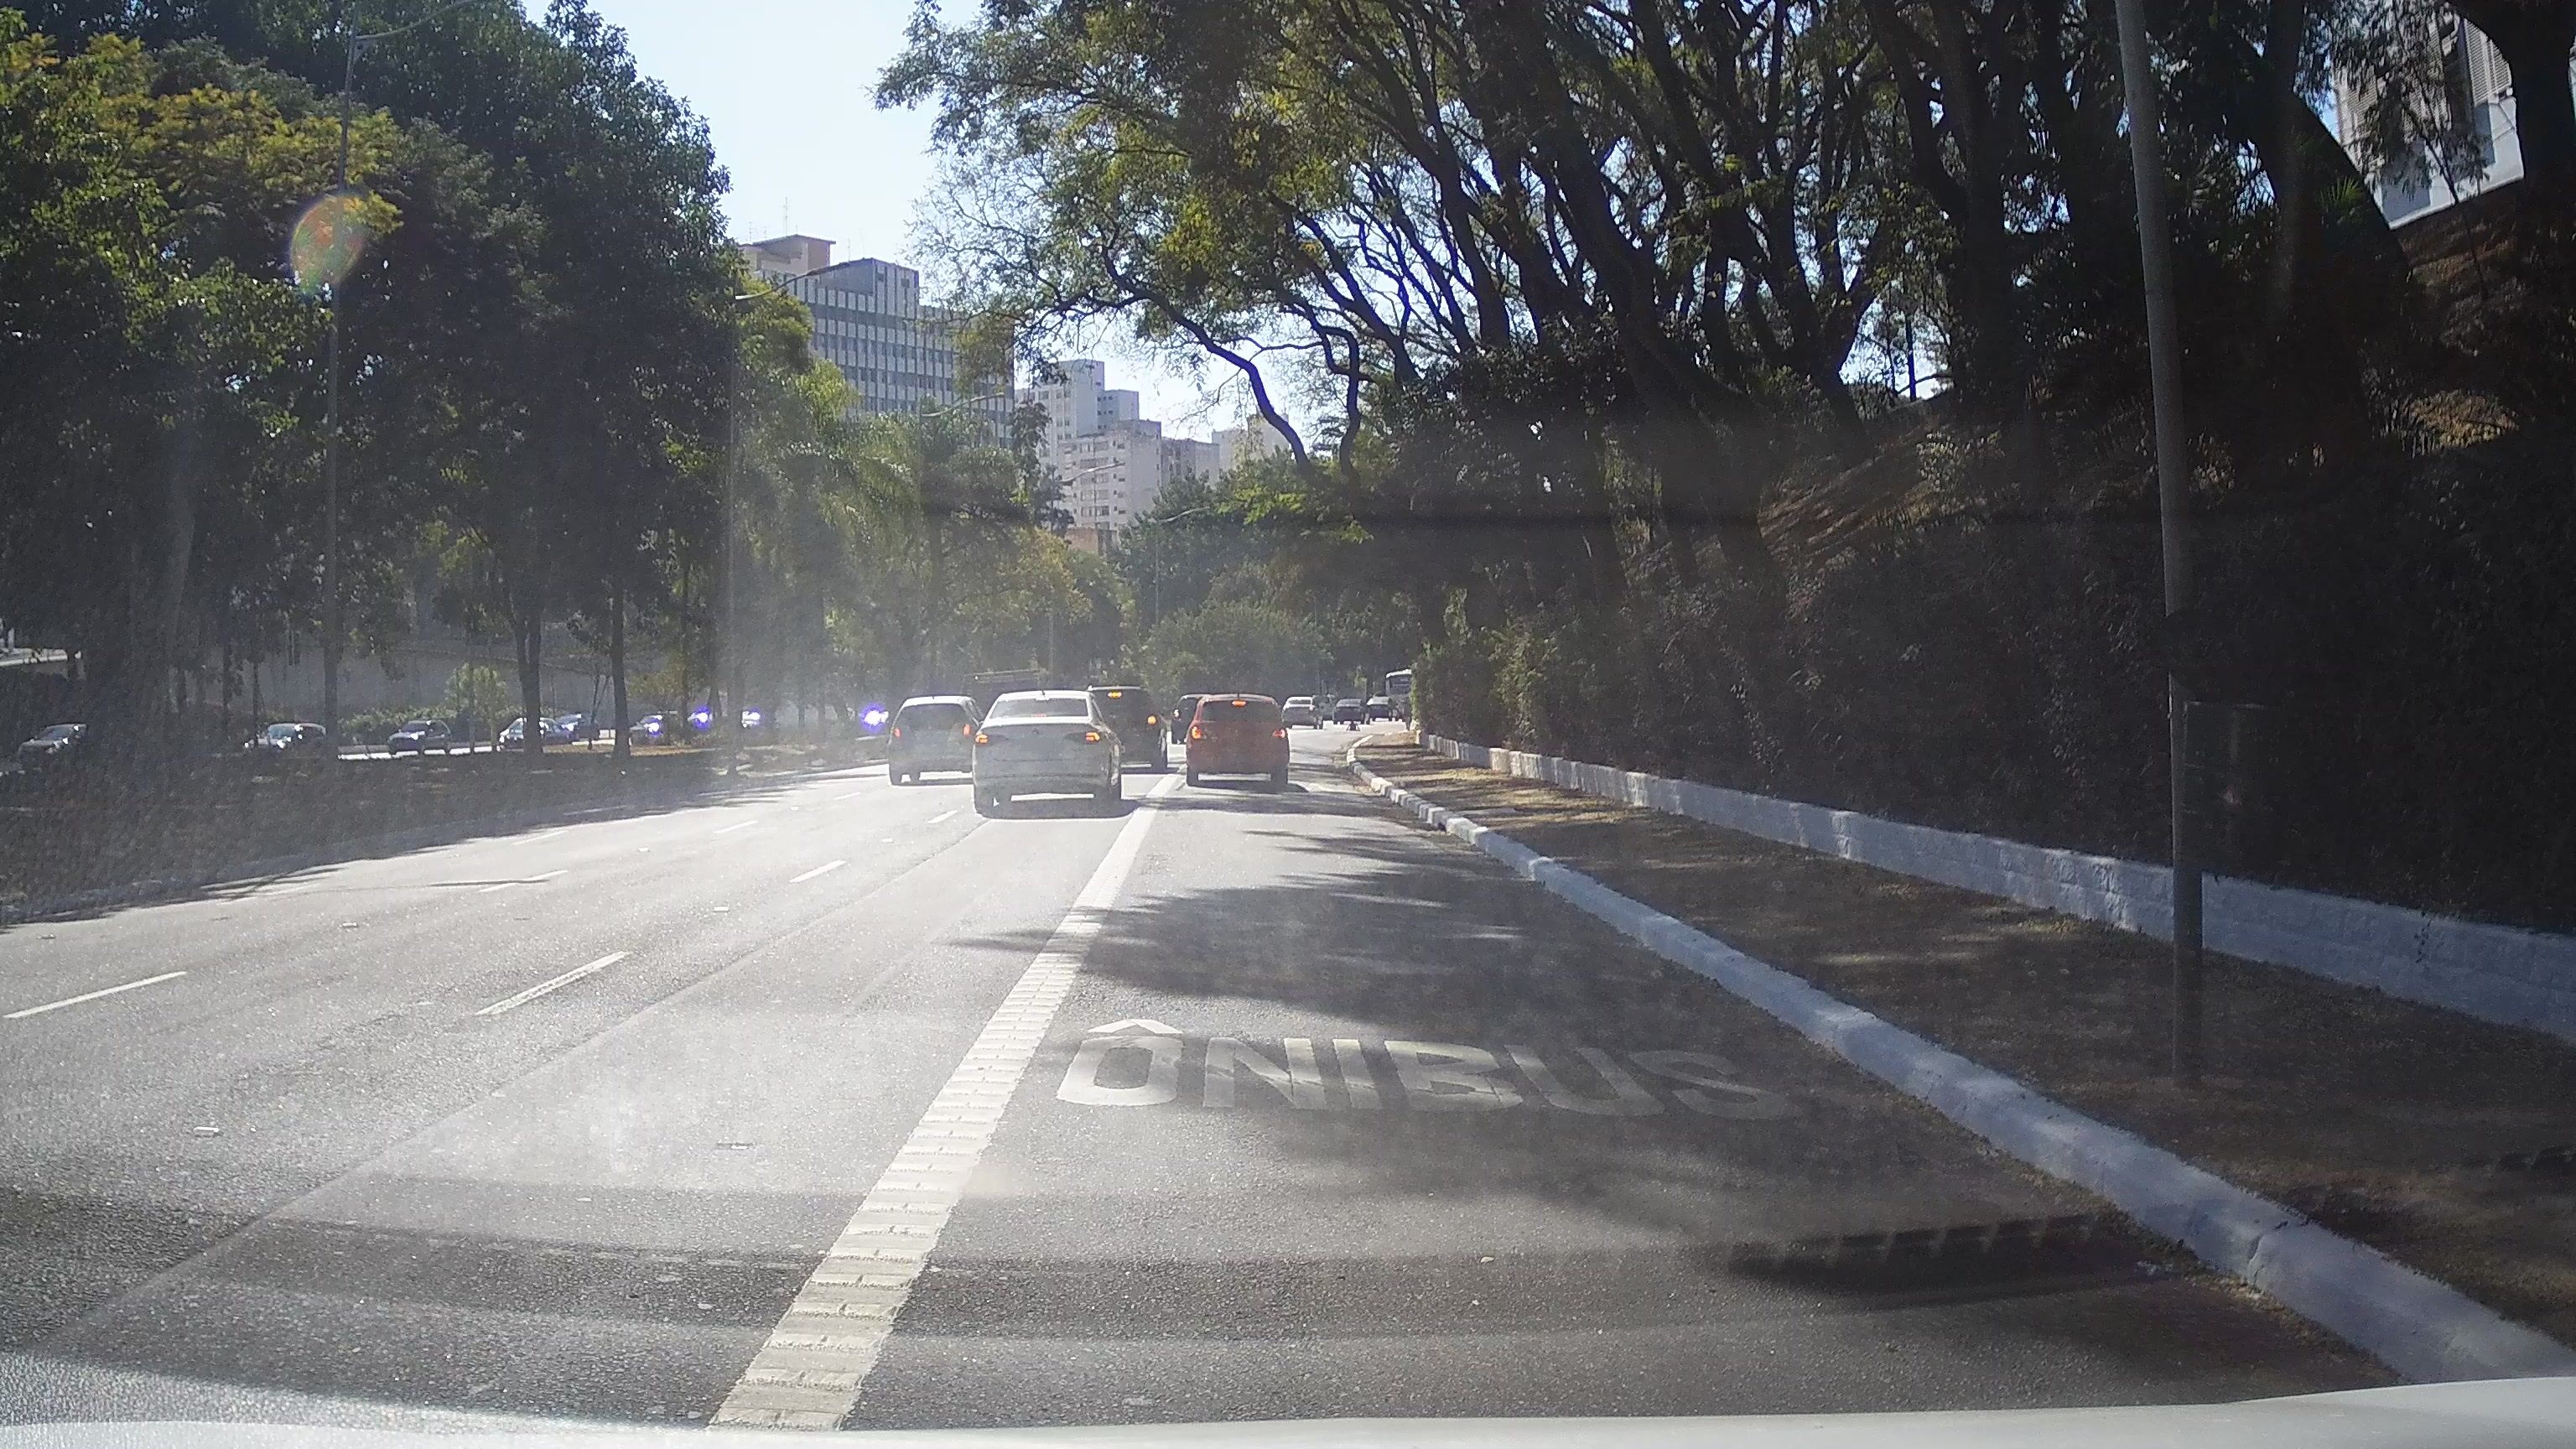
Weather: clear
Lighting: day
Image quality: good
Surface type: cycling surface
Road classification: trunk
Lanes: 5
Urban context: urban centre
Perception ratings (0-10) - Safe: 1.64, Lively: 5.01, Beautiful: 6.51, Boring: 3.67, Depressing: 3.18, Wealthy: 2.42